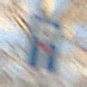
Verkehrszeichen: SackgasseRadverkehrDurchlaessig
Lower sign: HinweisGeaenderteVorfahrtVerkehrsfuehrungVerkehrsregelung3
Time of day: SunriseSunset
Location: Outdoor (Nature)
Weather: PartlyCloudy
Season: NotSpecified
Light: Natural